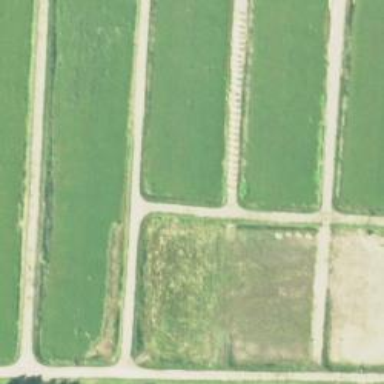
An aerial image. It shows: Track road along embankment dyke.